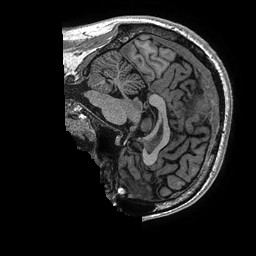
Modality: T1w
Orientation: sagittal
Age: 37
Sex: male
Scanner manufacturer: ge
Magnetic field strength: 3 T
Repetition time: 0.006952 s
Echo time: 0.00292 s